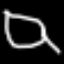
Label: leaf